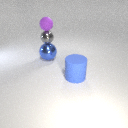
small purple rubber sphere above large blue metal sphere